Question: I would like to be able to generate these bellcurves from very little data:

I'm looking for a function in php that would give me the data generated by these bell curves. I don't know yet what I'm going to use to display them, but I need the data first.
I'm not very good at math, I've tried creating some normal distribution, but there isn't an easy way to say: "I want a thin bell curve" or "I want a large one".
Maybe using the arguments that are on top of the right side of the picture above might be cool.
Would someone know how I can reproduce the datapoints of these graphs in PHP ?
Thank you!
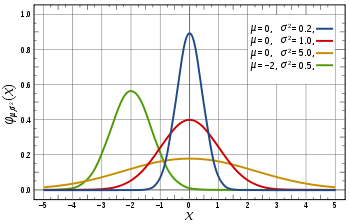
Answer: Well, you could look up the formula of the <URL>.
A PHP implementation of this function would look like this:
'''
function normal($x, $mu, $sigma) {
return exp(-0.5 * ($x - $mu) * ($x - $mu) / ($sigma*$sigma))
/ ($sigma * sqrt(2.0 * M_PI));
}
'''
This function will give you the value of the bell curves you posted.
I really suggest you read the Wikipedia article on the function, but to put it simply, '$mu' marks the position of the central peak of the bell curve and '$sigma' determines its width (a larger value for '$sigma' means a broader distribution).